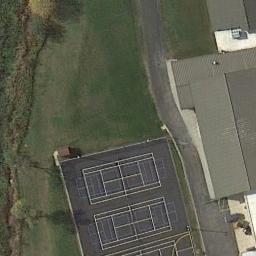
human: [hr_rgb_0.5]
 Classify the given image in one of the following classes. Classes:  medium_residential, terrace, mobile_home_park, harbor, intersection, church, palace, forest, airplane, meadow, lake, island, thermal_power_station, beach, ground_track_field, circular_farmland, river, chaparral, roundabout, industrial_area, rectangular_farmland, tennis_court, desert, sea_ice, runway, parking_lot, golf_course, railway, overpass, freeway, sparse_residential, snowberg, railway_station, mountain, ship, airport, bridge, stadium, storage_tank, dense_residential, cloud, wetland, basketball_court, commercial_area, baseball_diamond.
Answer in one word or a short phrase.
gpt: tennis_court